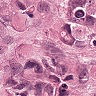
Metastatic tissue present: yes